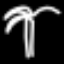
Label: palm tree